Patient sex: M
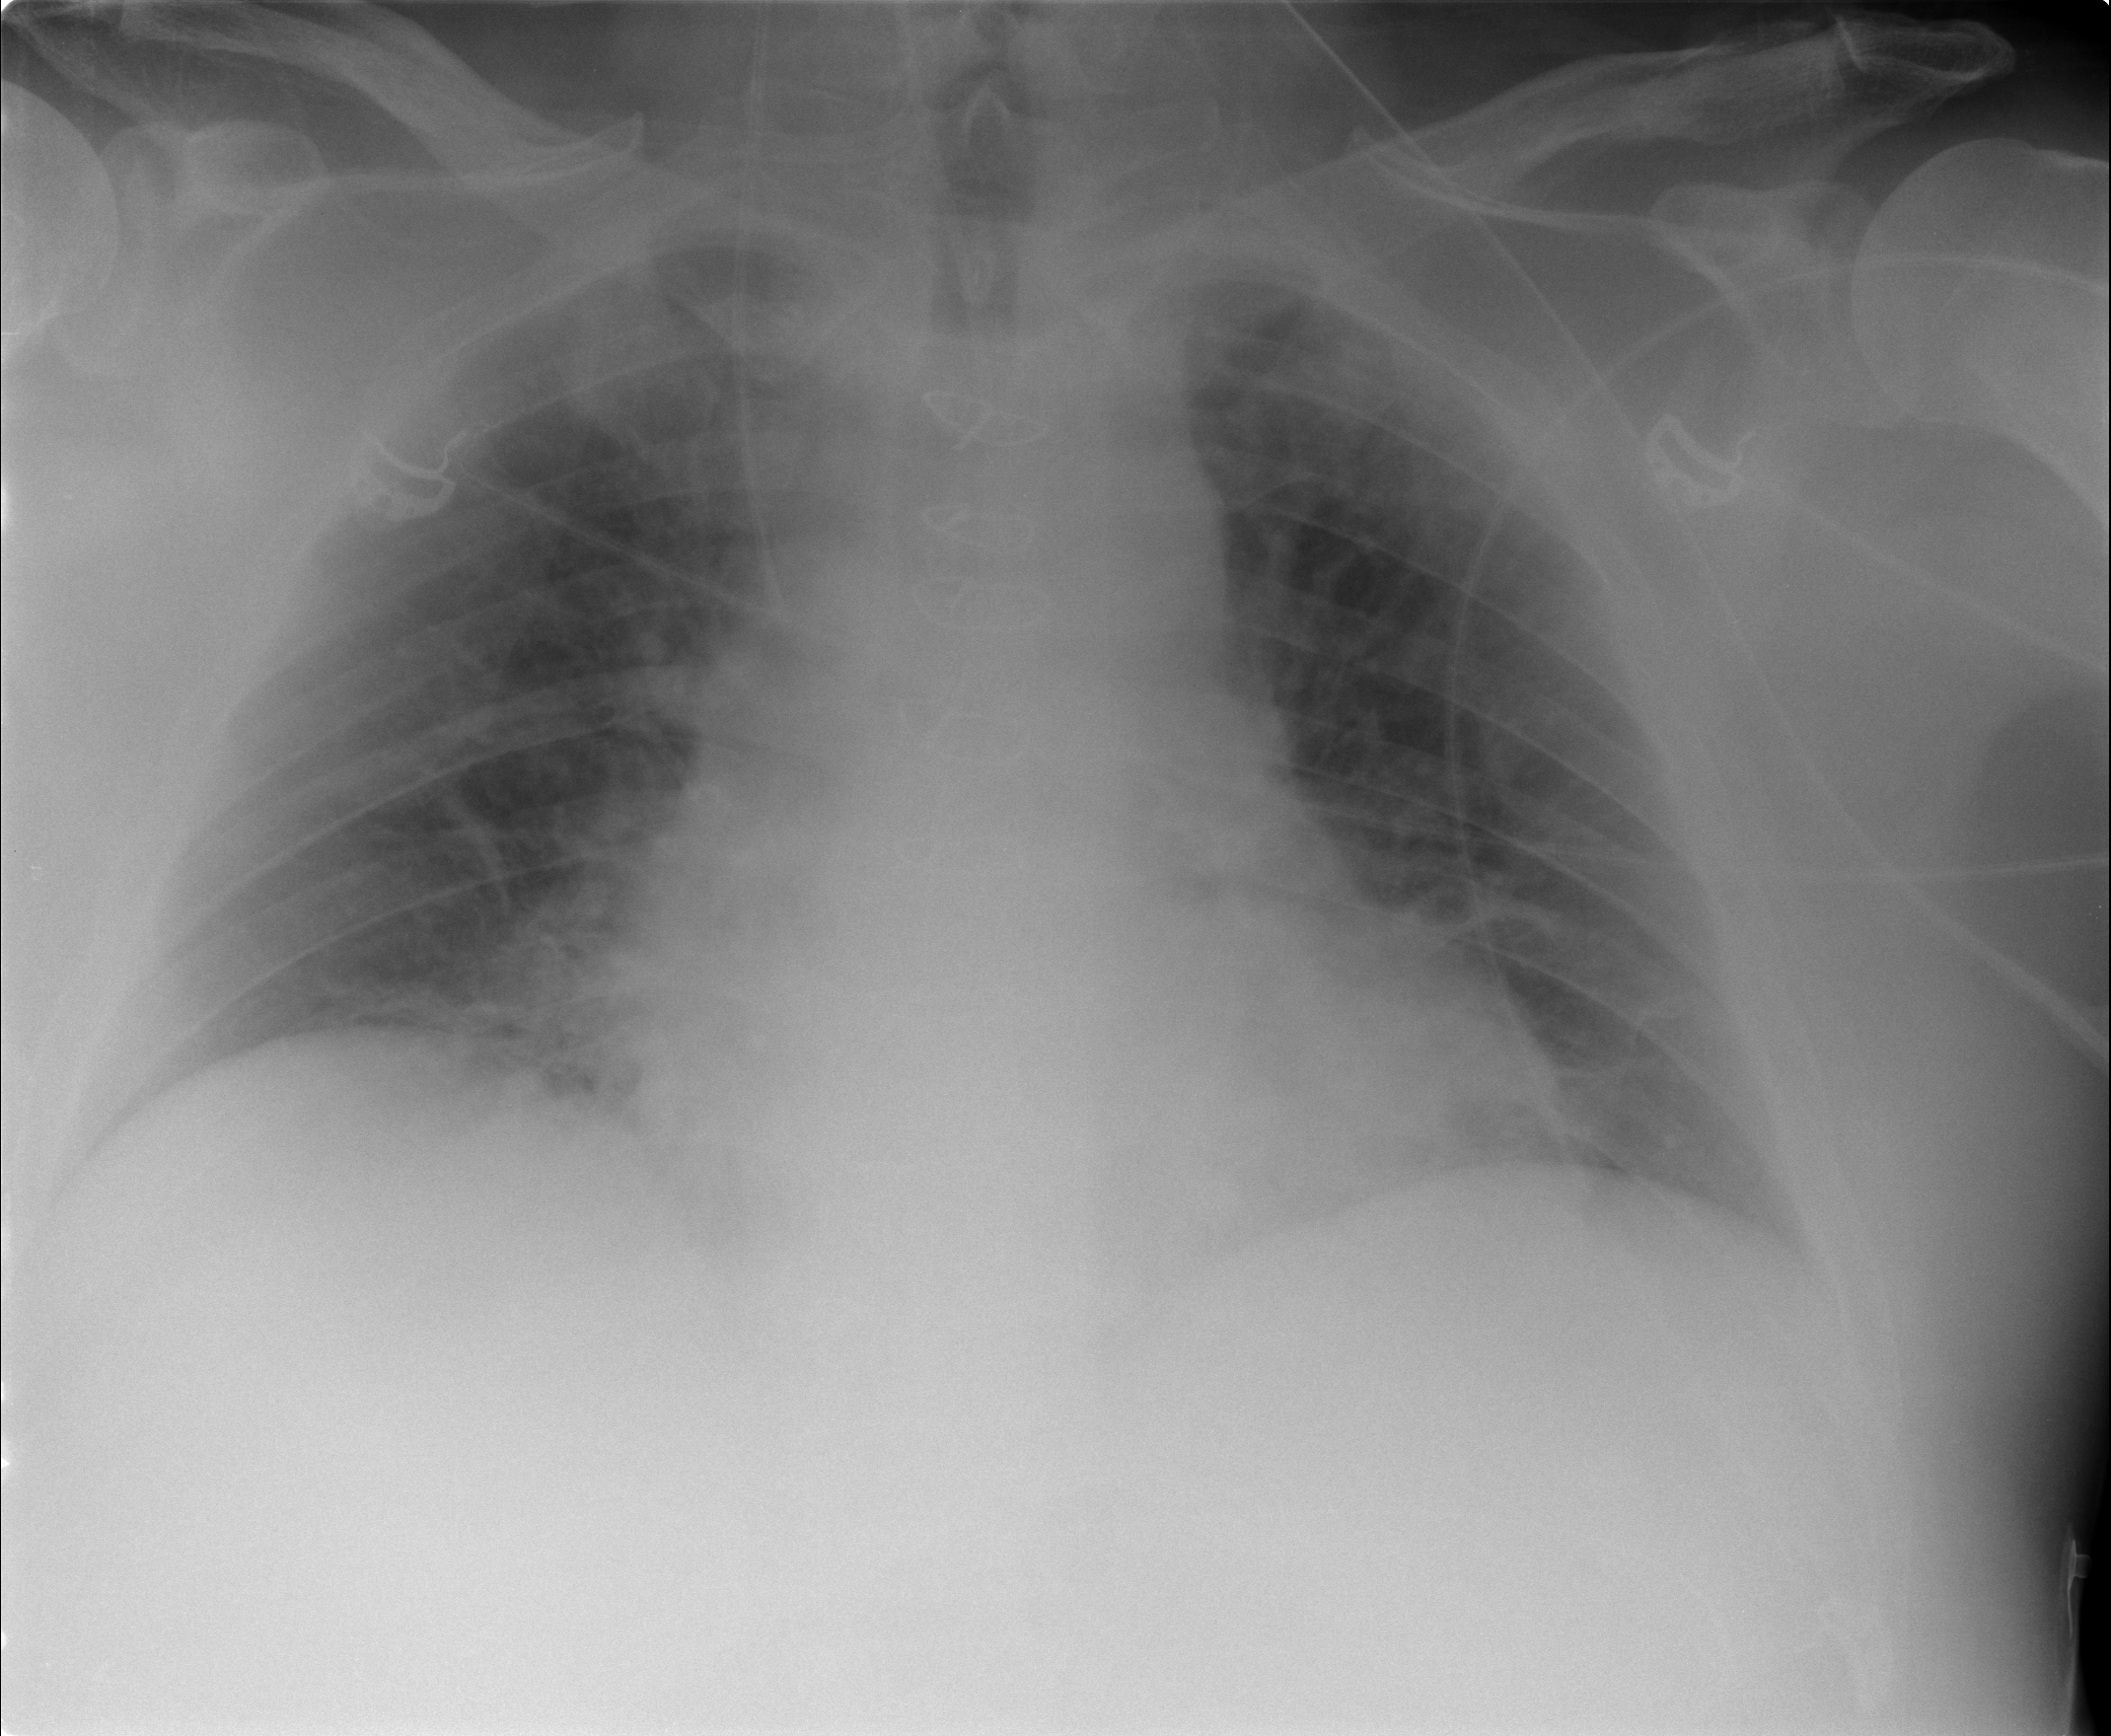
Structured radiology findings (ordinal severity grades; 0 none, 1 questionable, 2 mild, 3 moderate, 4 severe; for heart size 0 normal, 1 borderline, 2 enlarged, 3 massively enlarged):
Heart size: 2
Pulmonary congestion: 0
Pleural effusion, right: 0
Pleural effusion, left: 0
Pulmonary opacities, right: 2
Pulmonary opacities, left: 0
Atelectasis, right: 2
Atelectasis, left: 2